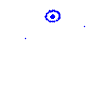
Particle: electron